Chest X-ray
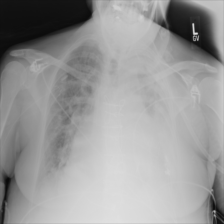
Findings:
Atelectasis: negative
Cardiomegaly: negative
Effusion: negative
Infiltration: positive
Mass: negative
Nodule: negative
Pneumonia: negative
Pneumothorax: negative
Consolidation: positive
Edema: negative
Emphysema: negative
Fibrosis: negative
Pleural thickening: negative
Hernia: negative